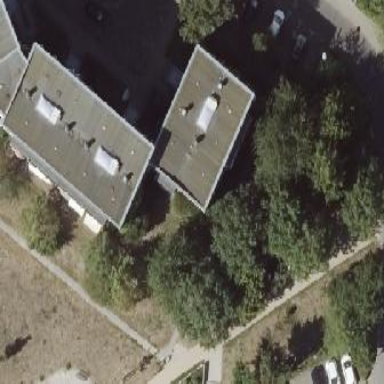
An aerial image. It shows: Flat-roofed apartment building.